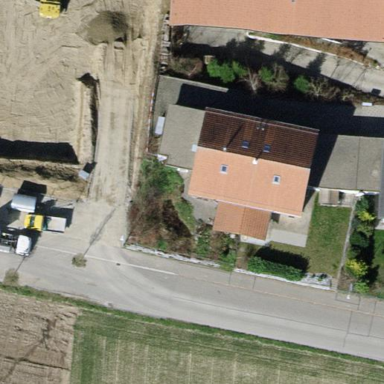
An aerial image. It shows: Semi-detached house with gabled roof.